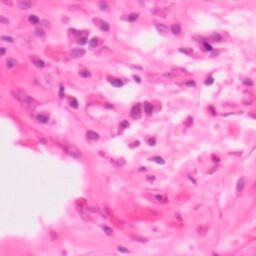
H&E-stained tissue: Colon